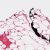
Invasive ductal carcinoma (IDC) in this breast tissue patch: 0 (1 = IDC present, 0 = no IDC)